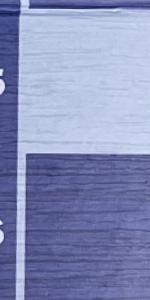
Label: Empty